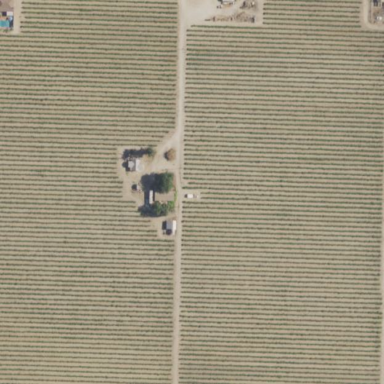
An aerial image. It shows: Vineyard.